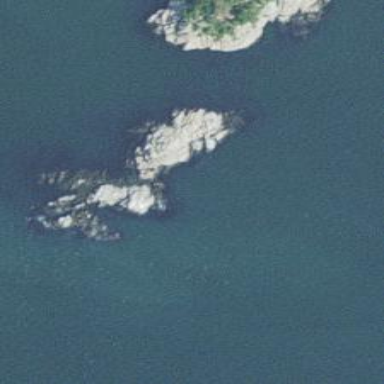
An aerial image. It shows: Islet along the coastline.